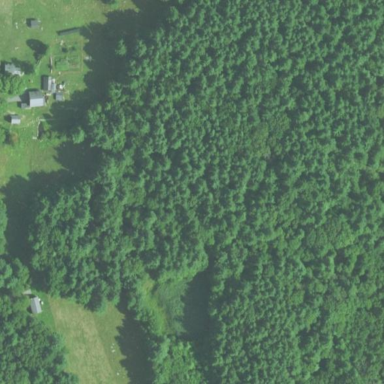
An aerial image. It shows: Woodland with needle-leaved trees.